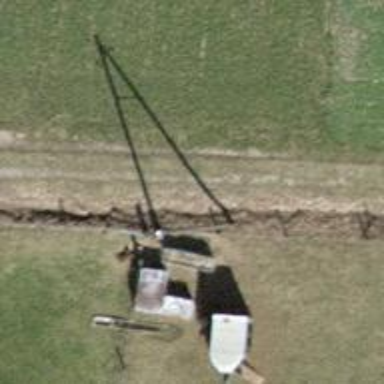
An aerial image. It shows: Power pole.